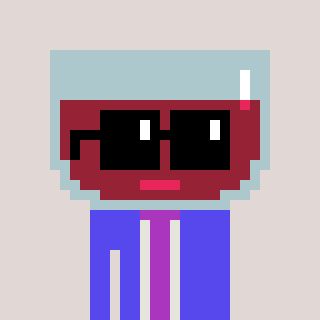
a pixel art character with square black sunglasses, a wine-shaped head and a computerblue-colored body on a warm background